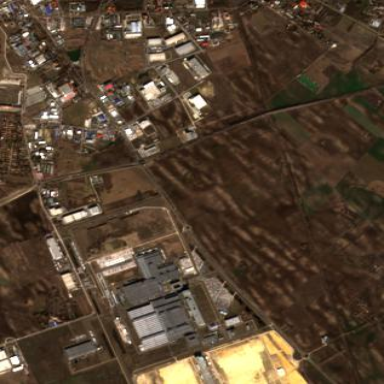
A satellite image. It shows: Factory in industrial area. The factory is enclosed by fence.